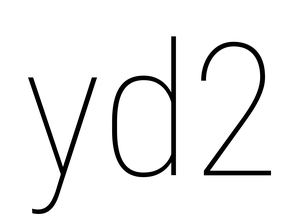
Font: Roboto_Condensed_Thin